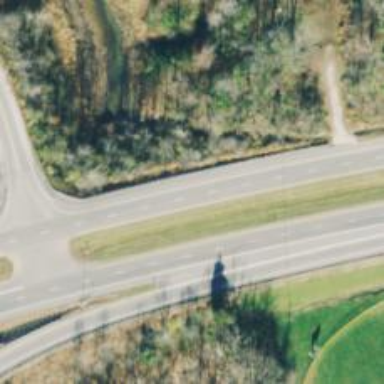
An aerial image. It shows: Expressway with asphalt surface and classified as primary highway.